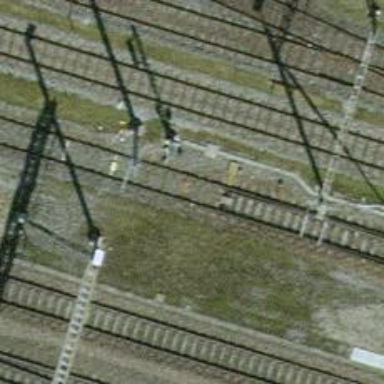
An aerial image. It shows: Railway switch.